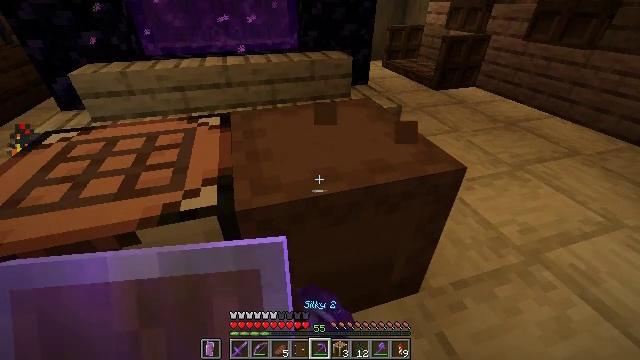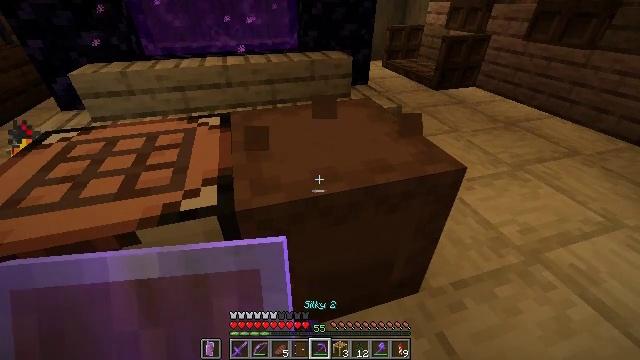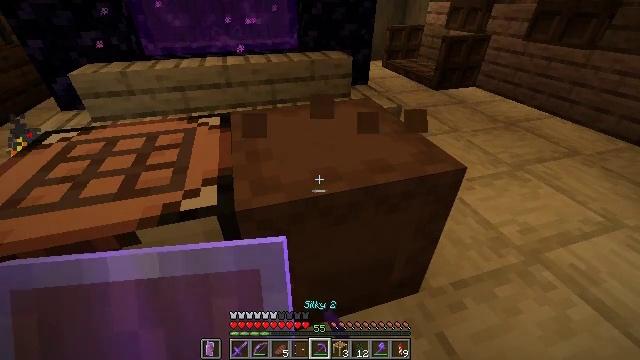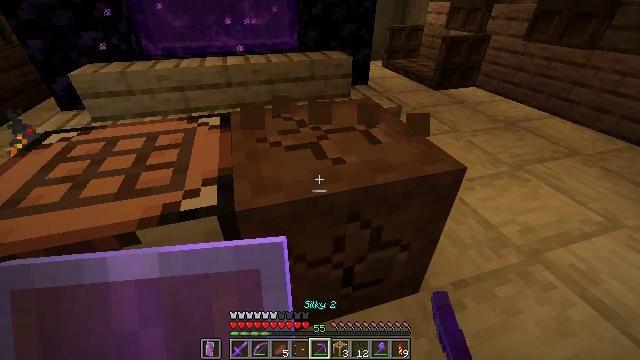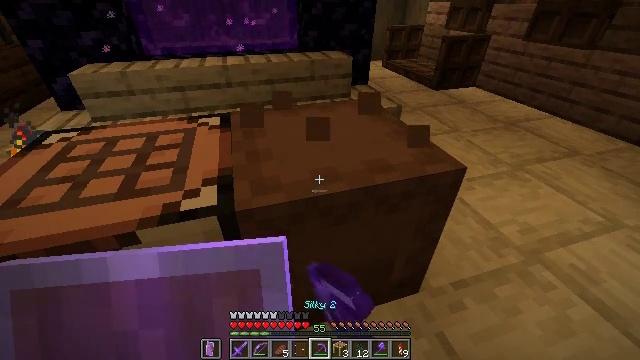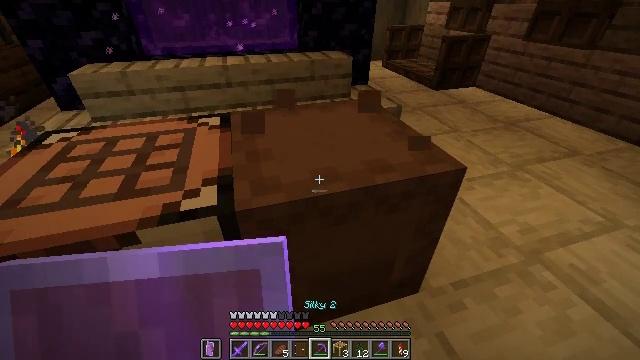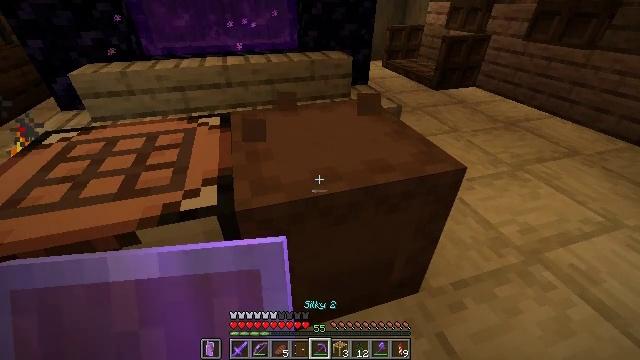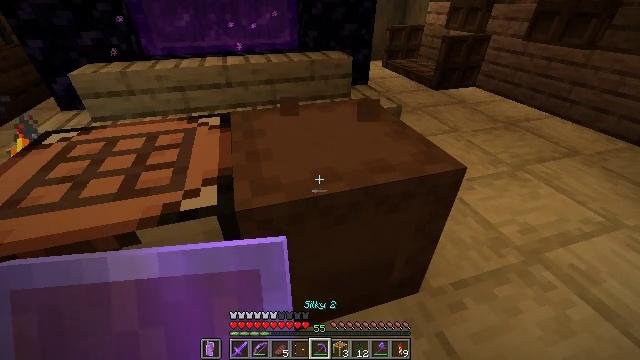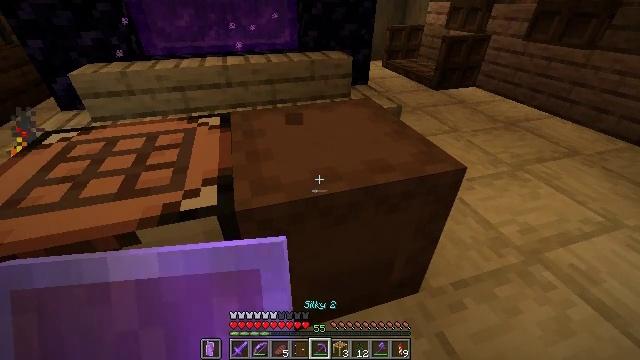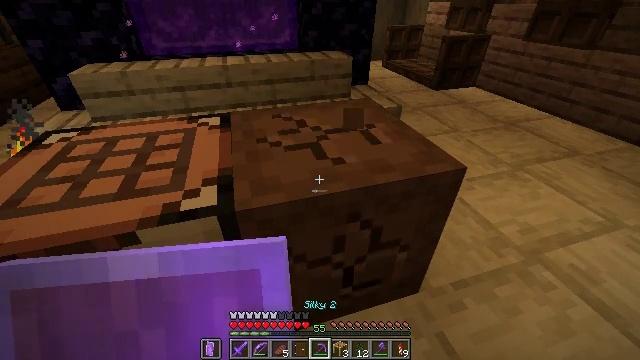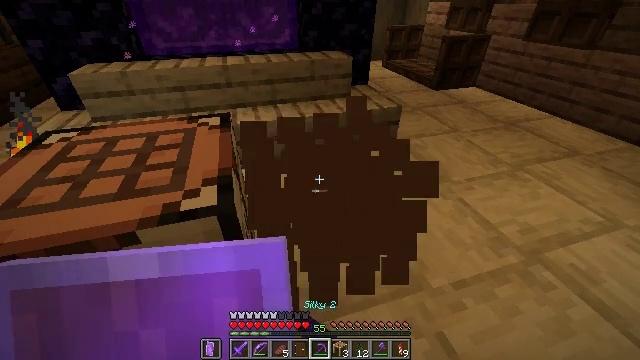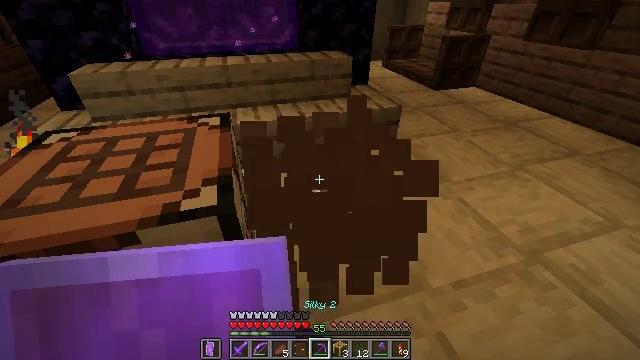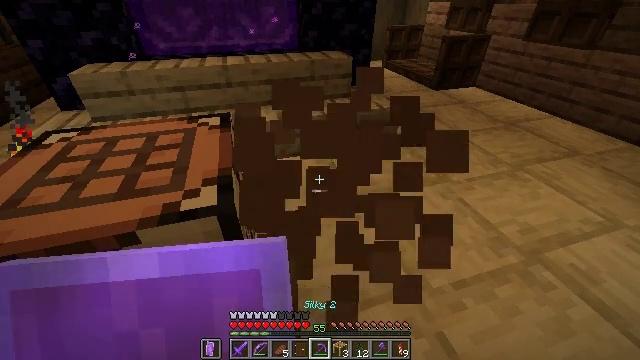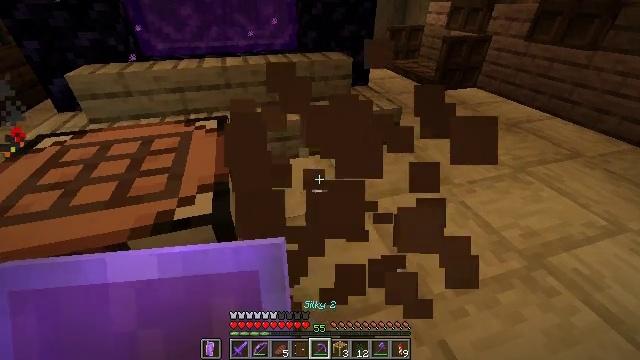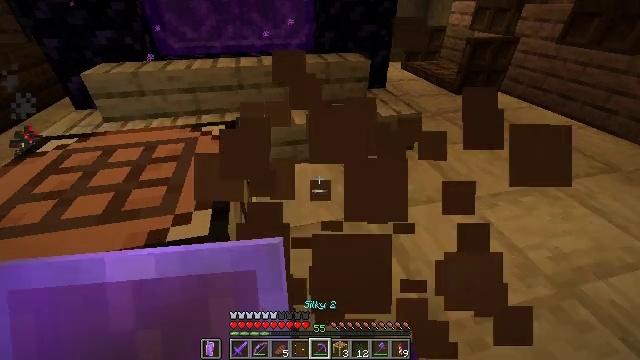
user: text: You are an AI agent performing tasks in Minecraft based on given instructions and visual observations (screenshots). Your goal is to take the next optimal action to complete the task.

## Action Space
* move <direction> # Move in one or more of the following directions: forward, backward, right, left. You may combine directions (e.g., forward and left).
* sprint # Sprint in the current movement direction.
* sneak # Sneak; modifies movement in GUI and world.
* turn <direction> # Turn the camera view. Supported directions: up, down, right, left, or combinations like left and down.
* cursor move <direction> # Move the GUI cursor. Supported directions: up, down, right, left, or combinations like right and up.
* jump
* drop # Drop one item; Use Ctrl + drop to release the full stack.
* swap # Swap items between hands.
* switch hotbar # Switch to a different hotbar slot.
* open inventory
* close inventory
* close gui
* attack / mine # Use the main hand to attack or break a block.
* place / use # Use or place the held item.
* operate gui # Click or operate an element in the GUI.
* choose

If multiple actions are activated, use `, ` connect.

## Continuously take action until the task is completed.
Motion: motion action
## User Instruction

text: Gather items from the brown shulker box by mining it.
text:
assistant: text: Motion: attack / mine
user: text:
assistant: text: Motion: attack / mine
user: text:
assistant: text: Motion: attack / mine
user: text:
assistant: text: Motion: no_op
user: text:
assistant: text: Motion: no_op
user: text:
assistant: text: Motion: no_op
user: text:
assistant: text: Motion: no_op
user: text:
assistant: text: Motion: no_op
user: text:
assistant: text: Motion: attack / mine
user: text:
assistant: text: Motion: attack / mine
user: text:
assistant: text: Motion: attack / mine
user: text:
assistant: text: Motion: no_op
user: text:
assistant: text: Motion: move forward
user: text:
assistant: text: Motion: move forward, turn left
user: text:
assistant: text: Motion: no_op